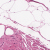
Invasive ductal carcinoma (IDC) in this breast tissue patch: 0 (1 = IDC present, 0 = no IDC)